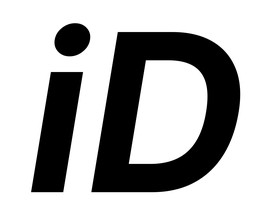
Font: Inter-Italic_Bold_Italic